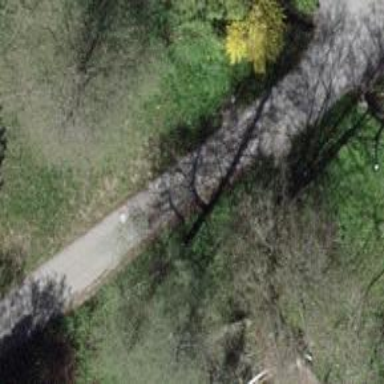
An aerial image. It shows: Alley bridge over service road.